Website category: sports
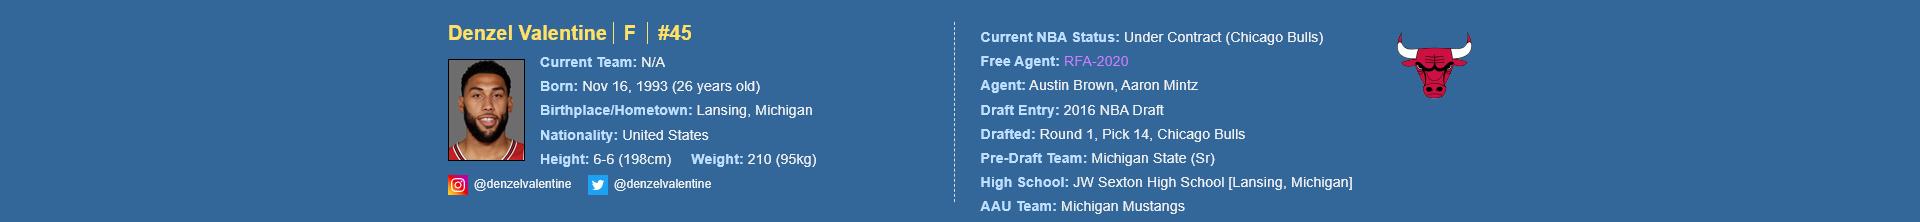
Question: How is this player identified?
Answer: Denzel Valentine

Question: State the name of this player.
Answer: Denzel Valentine

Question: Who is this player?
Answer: Denzel Valentine

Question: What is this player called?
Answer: Denzel Valentine

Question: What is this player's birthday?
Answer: Nov 16, 1993

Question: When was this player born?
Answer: Nov 16, 1993

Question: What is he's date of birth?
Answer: Nov 16, 1993

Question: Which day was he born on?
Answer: Nov 16, 1993

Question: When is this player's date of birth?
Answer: Nov 16, 1993

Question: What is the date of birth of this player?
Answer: Nov 16, 1993

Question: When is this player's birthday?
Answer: Nov 16, 1993

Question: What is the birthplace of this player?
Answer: Lansing, Michigan

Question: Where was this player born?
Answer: Lansing, Michigan

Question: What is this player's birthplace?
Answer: Lansing, Michigan

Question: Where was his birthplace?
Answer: Lansing, Michigan

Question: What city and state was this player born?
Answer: Lansing, Michigan

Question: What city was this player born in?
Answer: Lansing, Michigan

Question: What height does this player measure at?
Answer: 6-6 (198cm)

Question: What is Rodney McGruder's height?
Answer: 6-6 (198cm)

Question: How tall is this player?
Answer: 6-6 (198cm)

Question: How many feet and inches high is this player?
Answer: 6-6 (198cm)

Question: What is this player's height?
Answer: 6-6 (198cm)

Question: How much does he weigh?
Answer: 210 (95kg)

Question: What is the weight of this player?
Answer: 210 (95kg)

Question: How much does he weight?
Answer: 210 (95kg)

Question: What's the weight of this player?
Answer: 210 (95kg)

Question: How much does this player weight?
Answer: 210 (95kg)

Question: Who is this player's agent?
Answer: Austin Brown

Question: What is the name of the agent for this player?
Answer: Austin Brown

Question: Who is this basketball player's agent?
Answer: Austin Brown

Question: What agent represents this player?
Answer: Austin Brown

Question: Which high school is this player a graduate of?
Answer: JW Sexton High School

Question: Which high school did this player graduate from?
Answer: JW Sexton High School

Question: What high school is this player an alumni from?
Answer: JW Sexton High School

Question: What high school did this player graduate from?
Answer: JW Sexton High School

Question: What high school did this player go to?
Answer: JW Sexton High School

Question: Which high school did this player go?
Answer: JW Sexton High School